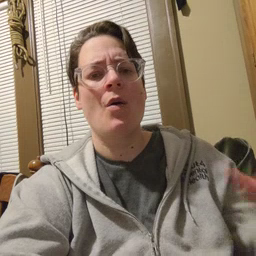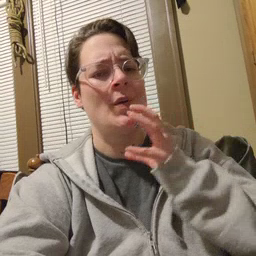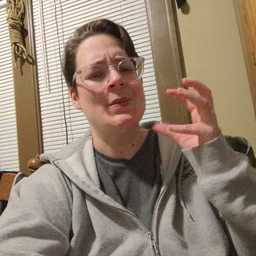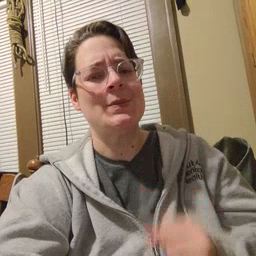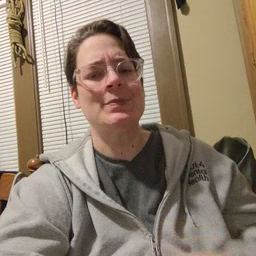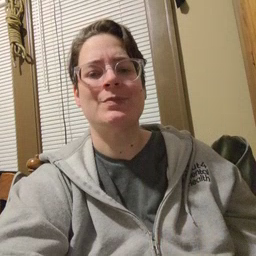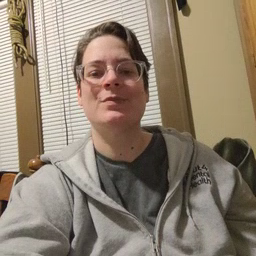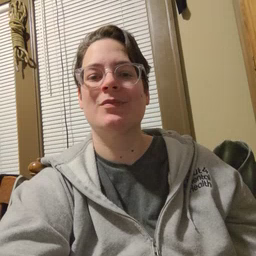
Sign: old